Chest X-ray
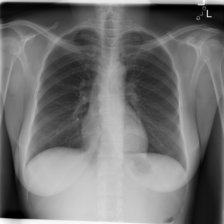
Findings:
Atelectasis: negative
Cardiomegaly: negative
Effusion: negative
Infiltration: negative
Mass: negative
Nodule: negative
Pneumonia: negative
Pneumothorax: negative
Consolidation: negative
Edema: negative
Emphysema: negative
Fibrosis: negative
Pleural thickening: negative
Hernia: negative